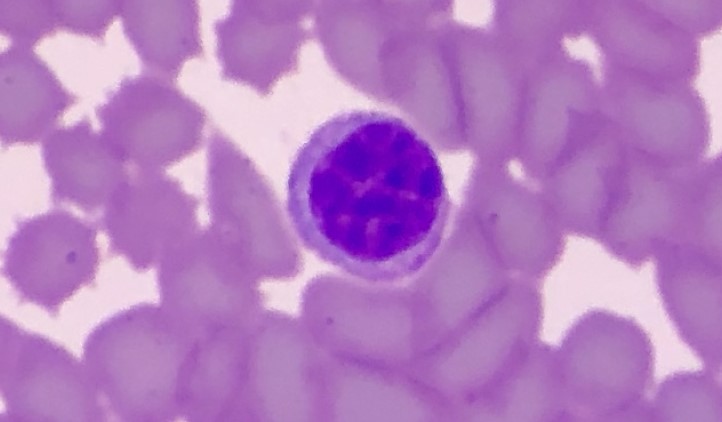
White blood cell type: Lymphocyte